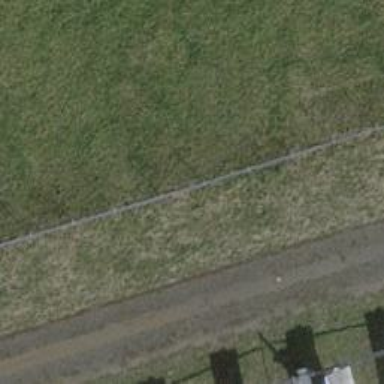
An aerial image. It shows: Fence is in the image.